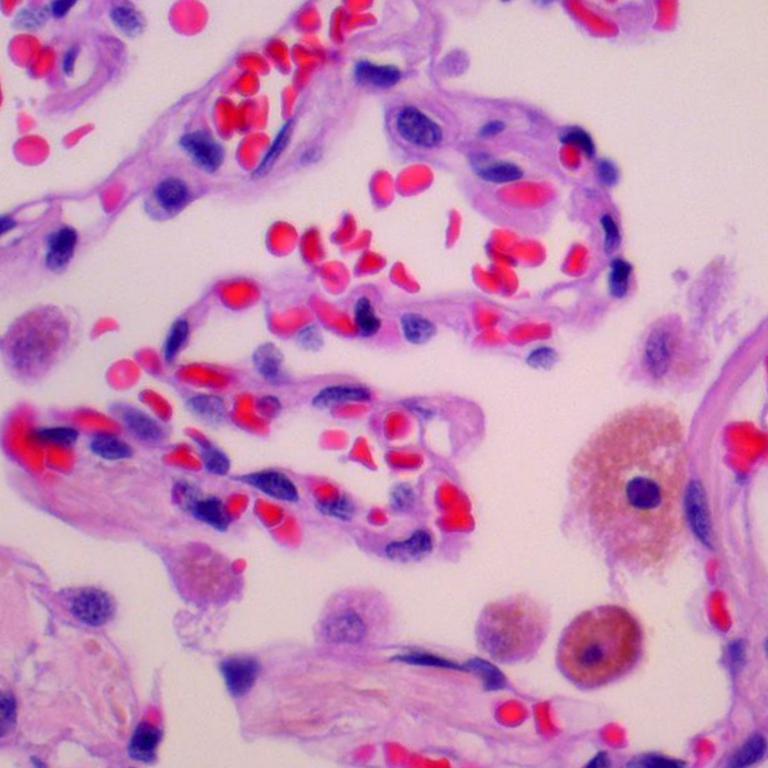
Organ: lung
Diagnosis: benign